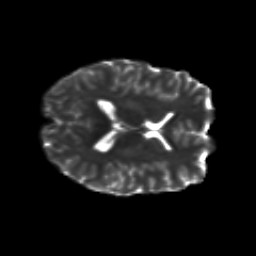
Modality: T2w
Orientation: axial
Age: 28
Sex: male
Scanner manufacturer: siemens
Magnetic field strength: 3 T
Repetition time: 8.8 s
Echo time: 0.085 s